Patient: sex F, age 69
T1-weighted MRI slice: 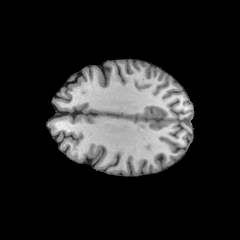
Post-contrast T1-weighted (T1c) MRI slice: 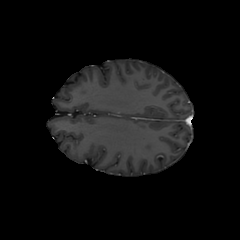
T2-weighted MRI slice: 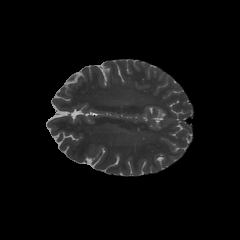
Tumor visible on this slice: no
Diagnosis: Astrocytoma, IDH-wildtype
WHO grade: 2